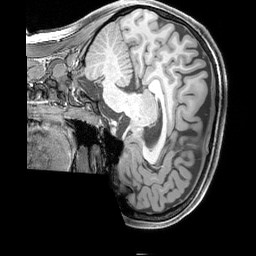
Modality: T1w
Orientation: sagittal
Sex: female
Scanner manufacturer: siemens
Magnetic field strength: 3 T
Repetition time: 2.3 s
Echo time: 0.00226 s